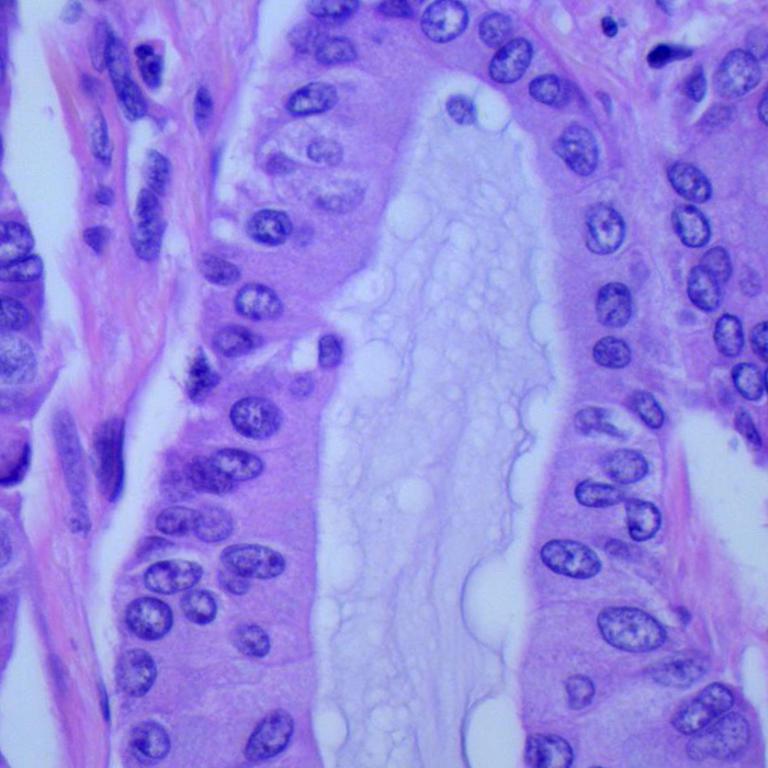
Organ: lung
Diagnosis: adenocarcinomas